Question: Do you know if is possible to create a div, with the top side rotate or inclined like this image:

As you can see, the top border of the black div have a inclination, but I don't know if this is possible or how to make this.
Thanks for your help.
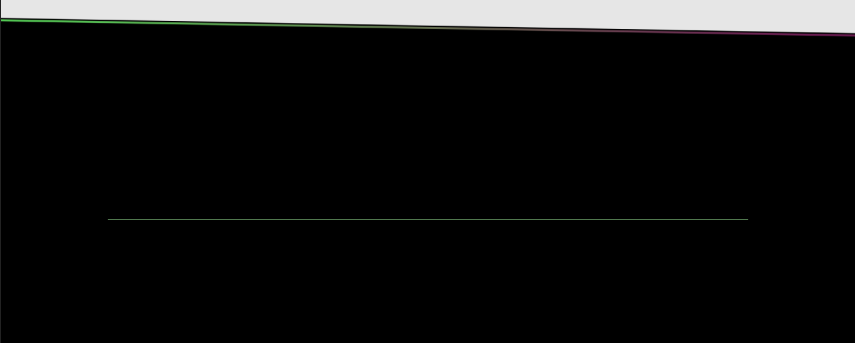
Answer: You can't make a single shape that looks like that but you can fake it with a rectangle and a triangle. Something like this:
HTML
'''
<div class='shape'></div>
'''
CSS
'''
.shape {
position: relative;
height: 100px;
width: 500px;
background: black;
margin-top: 120px;
}
.shape:before {
position: absolute;
content: '';
width: 0;
height: 0;
left: 0;
top: -20px;
border-bottom: 20px solid black;
border-right: 500px solid rgba(255, 255, 255, 0);
/* Maintain smooth edge of triangle in FF */
-moz-transform: scale(.9999);
}
'''
<URL>